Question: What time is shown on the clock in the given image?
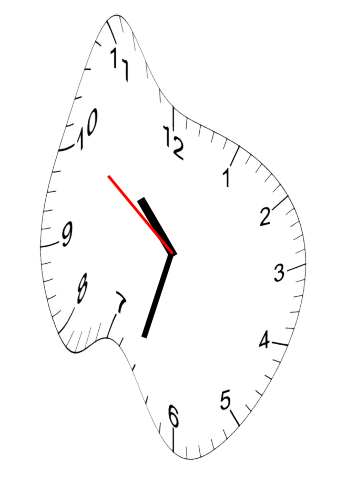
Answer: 10:32:51